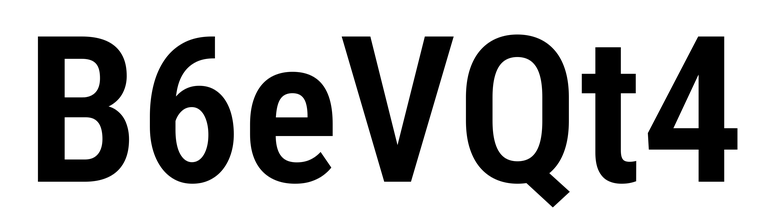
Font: Roboto_Condensed_SemiBold